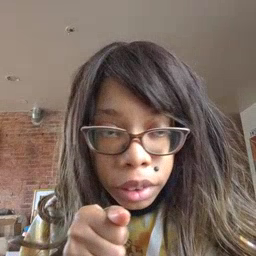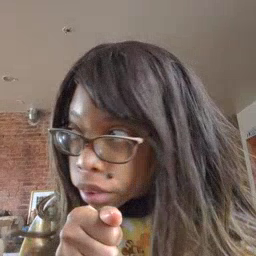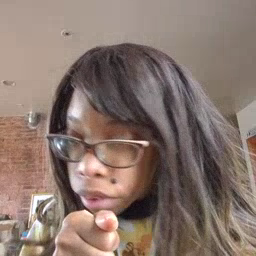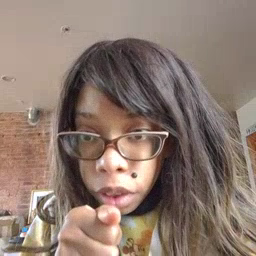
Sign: hide